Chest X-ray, AP view. Patient: 72 years old, sex F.
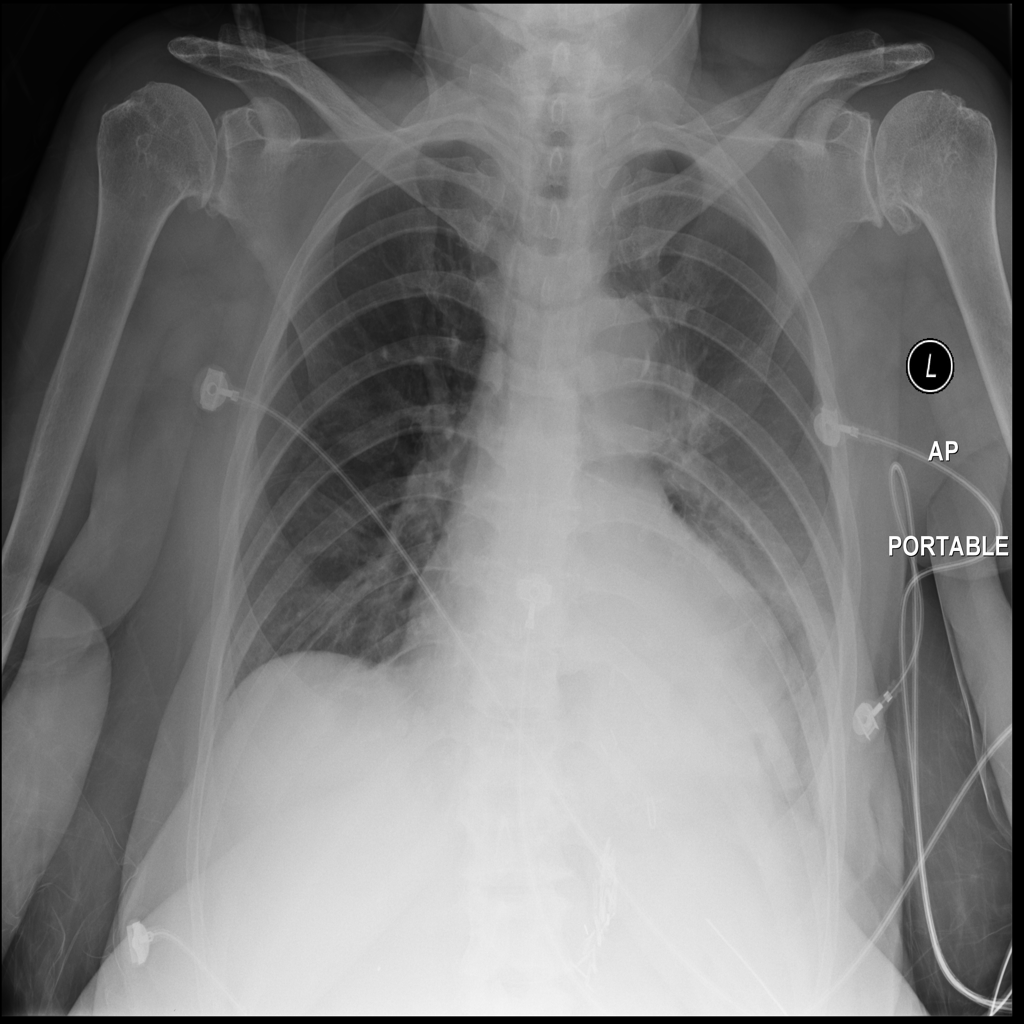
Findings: Consolidation